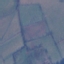
Land use / land cover: Pasture